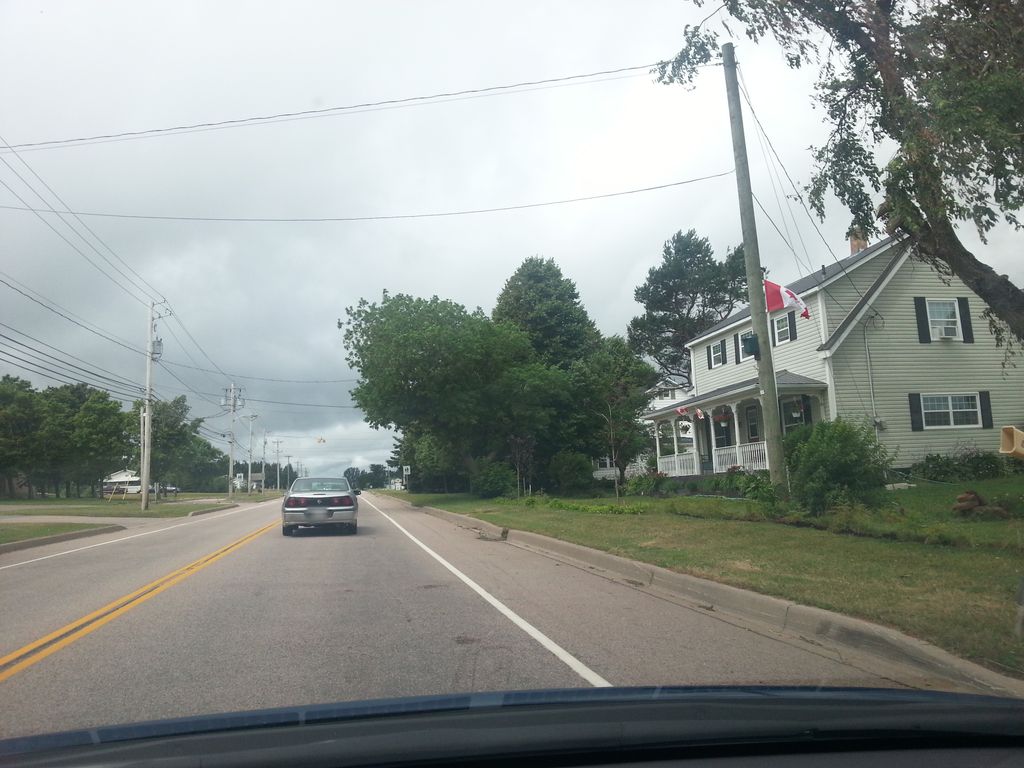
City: charlottetown